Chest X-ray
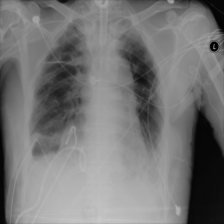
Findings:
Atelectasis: negative
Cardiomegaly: negative
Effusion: positive
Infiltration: negative
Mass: negative
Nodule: negative
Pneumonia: negative
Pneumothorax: negative
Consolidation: negative
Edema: negative
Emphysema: negative
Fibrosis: negative
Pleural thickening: negative
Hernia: negative